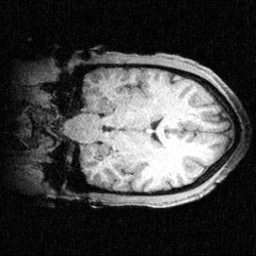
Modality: T1w
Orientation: coronal
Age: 27
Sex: male
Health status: healthy